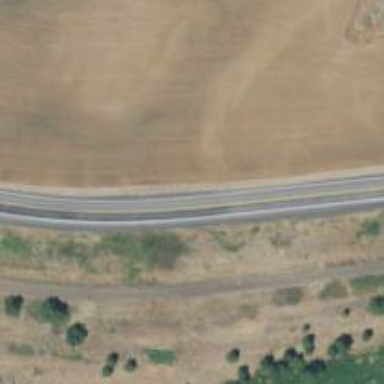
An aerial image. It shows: Secondary road with asphalt surface.